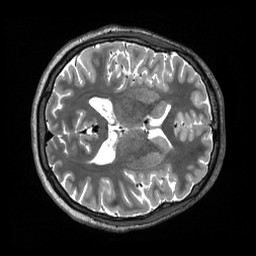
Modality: T2w
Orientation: axial
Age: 22
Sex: female
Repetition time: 3.2 s
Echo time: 0.563 s